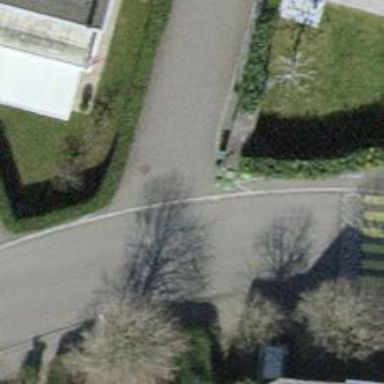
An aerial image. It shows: Residential road with asphalt surface and sidewalk on the left.